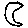
Label: moon